Question: I am writing an application which uses inheritance and I'm trying to map this to a SQL Server database with TPT structure.
However, for some reason EF generates duplicate foreign keys in both the superclass and subclass tables.
I have these classes:
'''
public abstract class Answer
{
public int AnswerId { get; set; }
[Required]
[MaxLength(250, ErrorMessage = "The answer cannot contain more than 250 characters")]
public String Text { get; set; }
[Required]
[MaxLength(1500, ErrorMessage = "The description cannot contain more than 1500 characters")]
public String Description { get; set; }
public User User { get; set; }
}
public class AgendaAnswer : Answer
{
[Required]
public AgendaModule AgendaModule { get; set; }
}
public class SolutionAnswer : Answer
{
[Required]
public SolutionModule SolutionModule { get; set; }
}
public abstract class Module
{
// for some reason EF doesn't recognize this as primary key
public int ModuleId { get; set; }
[Required]
public String Question { get; set; }
public String Description { get; set; }
[Required]
public DateTime StartTime { get; set; }
[Required]
public DateTime EndTime { get; set; }
public virtual IList<Tag> Tags { get; set; }
}
public class AgendaModule : Module
{
public IList<AgendaAnswer> AgendaAnswers { get; set; }
}
public class SolutionModule : Module
{
public IList<SolutionAnswer> SolutionAnswers { get; set; }
}
public class User
{
public int UserId { get; set; }
public String FirstName { get; set; }
public String LastName { get; set; }
public int Zip { get; set; }
public bool Active { get; set; }
public virtual IList<AgendaAnswer> AgendaAnswers { get; set; }
public virtual IList<SolutionAnswer> SolutionAnswers { get; set; }
}
'''
And this is the content of my DbContext class:
'''
public DbSet<AgendaModule> AgendaModules { get; set; }
public DbSet<SolutionModule> SolutionModules { get; set; }
public DbSet<AgendaAnswer> AgendaAnswers { get; set; }
public DbSet<SolutionAnswer> SolutionAnswers { get; set; }
protected override void OnModelCreating(DbModelBuilder modelBuilder)
{
base.OnModelCreating(modelBuilder);
modelBuilder.Conventions.Remove<OneToManyCascadeDeleteConvention>();
modelBuilder.Entity<Module>().HasKey(m => m.ModuleId);
modelBuilder.Entity<Answer>().HasKey(a => a.AnswerId);
modelBuilder.Entity<AgendaAnswer>().Map(m =>
{
m.ToTable("AgendaAnswers");
});
modelBuilder.Entity<SolutionAnswer>().Map(m =>
{
m.ToTable("SolutionAnswers");
});
}
'''
When I run my application, EF creates the tables how I want them (TPT), but it duplicates the foreign key to users in each of them (see picture).

Thanks in advance
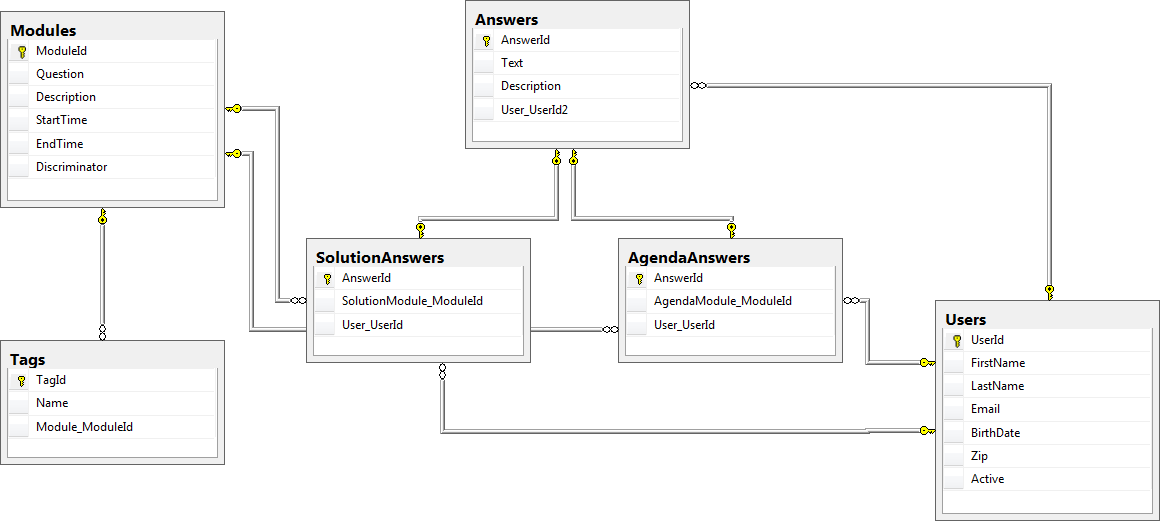
Answer: As noted in my comment above, the solution is to remove the 'AgendaAnswers' and 'SolutionAnswers' properties from the User class.
If you want to keep those collections in the 'User' class, you might have to remove the 'User' and 'UserId' properties from the 'Answer' class and instead duplicate them in the 'AgendaAnswer' and 'SolutionAnswer' classes. See <URL> for more information.